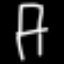
Label: chair